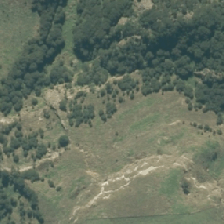
Land cover: high_producing_grassland